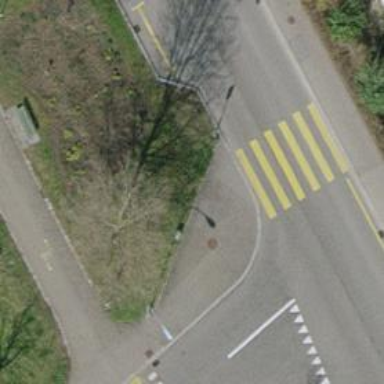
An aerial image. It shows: Kerb serving as barrier.